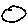
Label: circle